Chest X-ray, AP view. Patient: 18 years old, sex M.
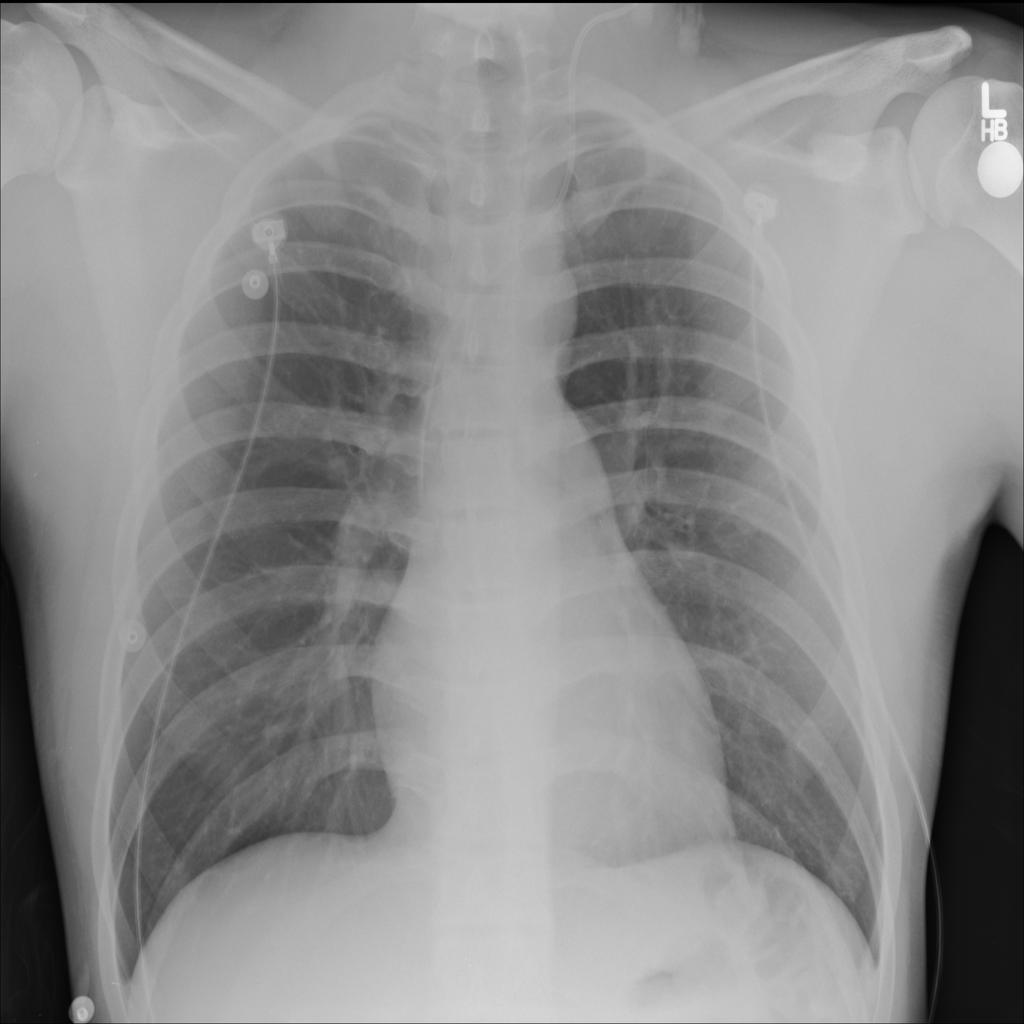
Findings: No Finding